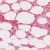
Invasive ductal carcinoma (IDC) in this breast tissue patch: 0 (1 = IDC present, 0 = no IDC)